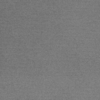
Label: dusty